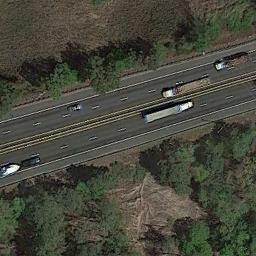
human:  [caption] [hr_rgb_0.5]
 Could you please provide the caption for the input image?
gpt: The straight freeway has many trees on either side of the freeway and some cars are driving on freeways .

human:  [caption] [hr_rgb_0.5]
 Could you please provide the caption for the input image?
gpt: There are many cars of different sizes on the highway .

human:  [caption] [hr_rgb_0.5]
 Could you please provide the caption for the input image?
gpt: The freeway is surrounded by a large green forest with several cars on the freeway .

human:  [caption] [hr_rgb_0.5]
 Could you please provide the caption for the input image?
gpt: The freeway is between the grass and some trees .

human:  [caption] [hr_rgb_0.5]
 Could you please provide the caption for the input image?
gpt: There are some green trees beside the freeway .